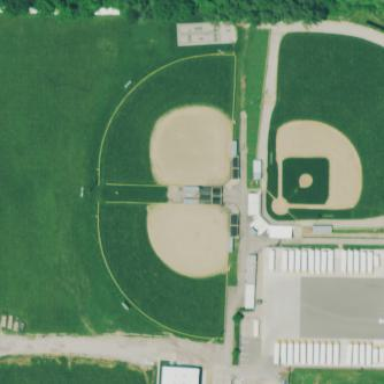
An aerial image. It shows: Baseball pitch for leisure and sports activities.